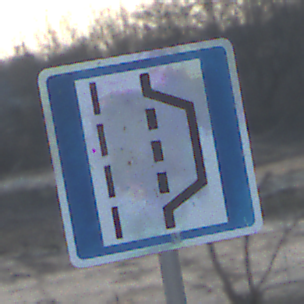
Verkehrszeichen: NothalteUndPannenbucht
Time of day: SunriseSunset
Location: Outdoor (Suburban)
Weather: PartlyCloudy
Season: Winter
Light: Natural